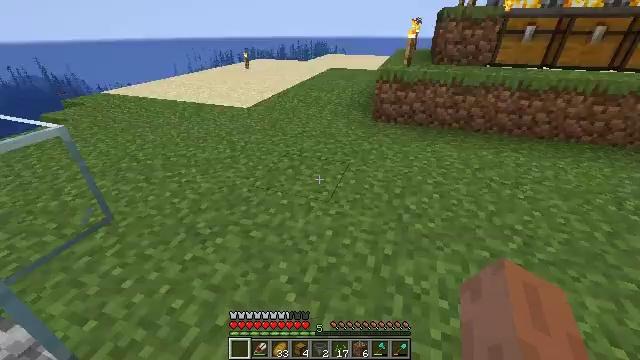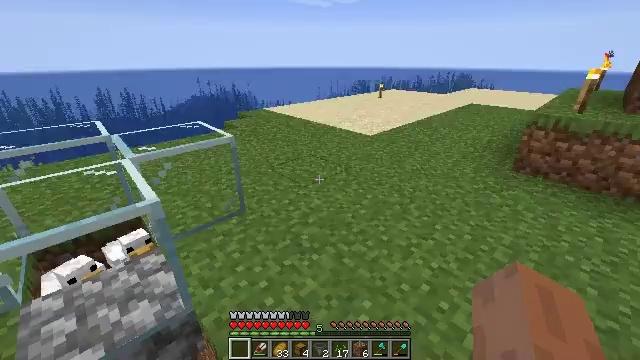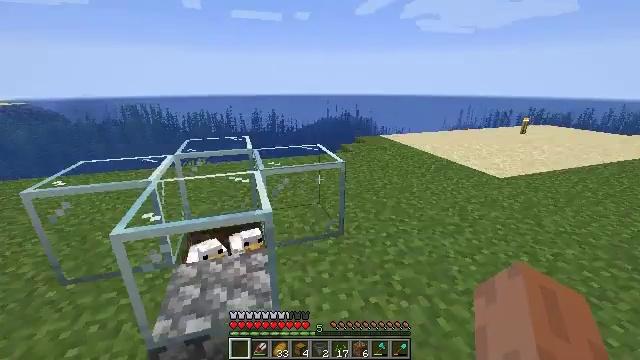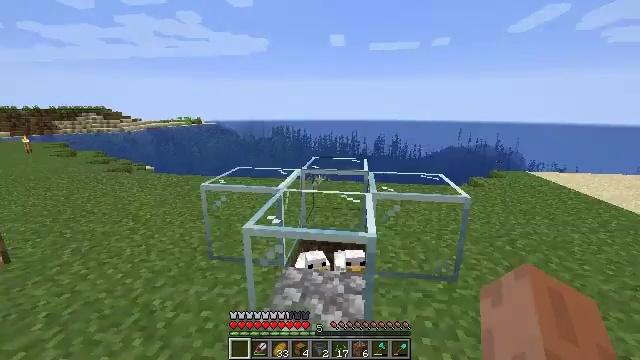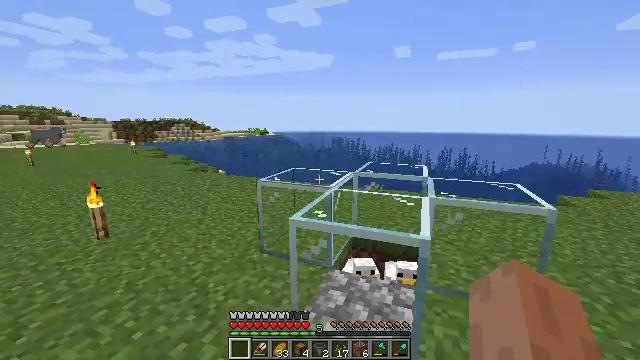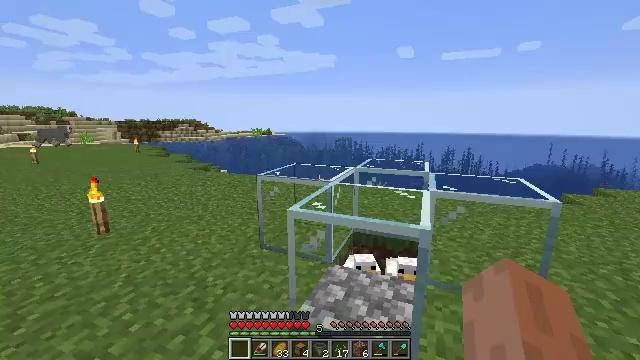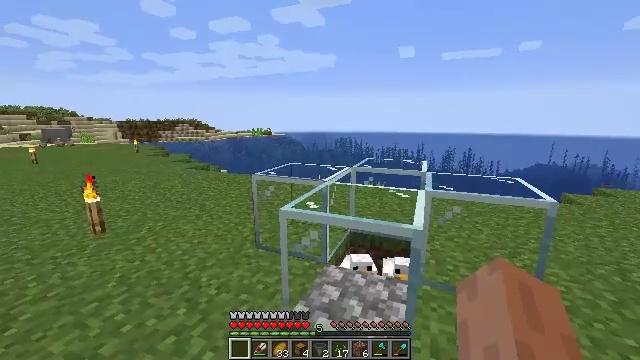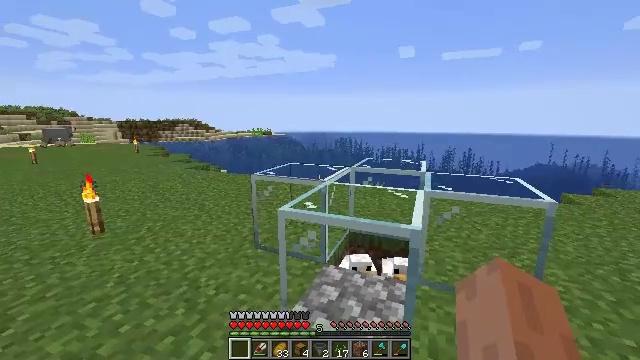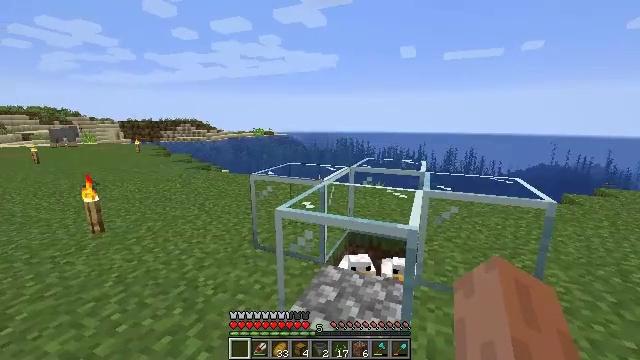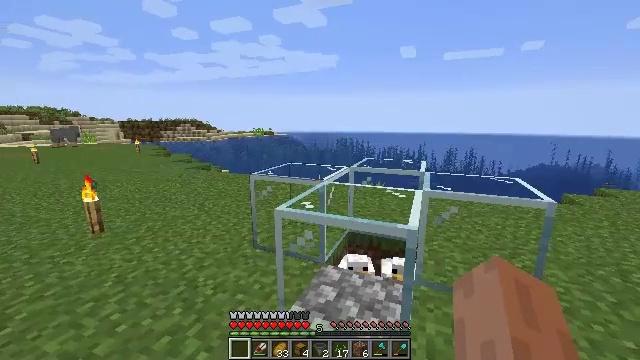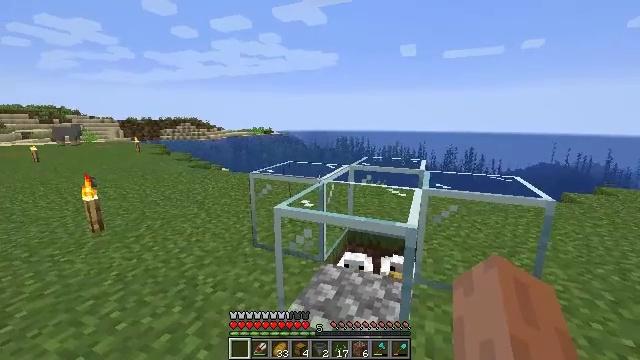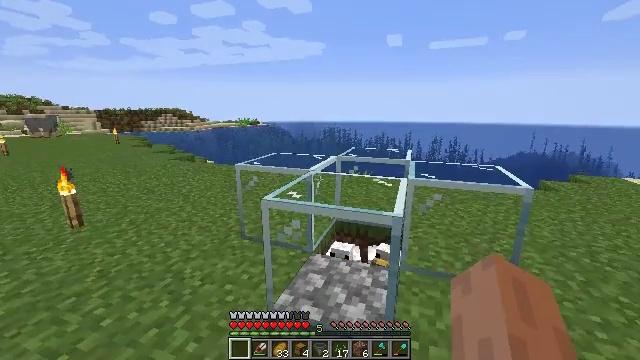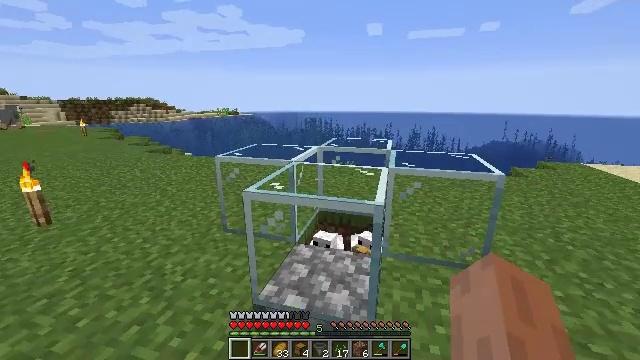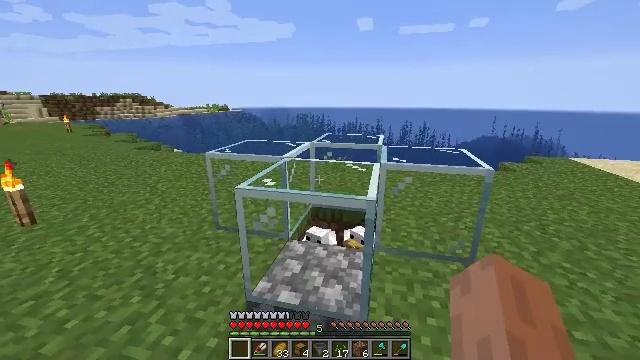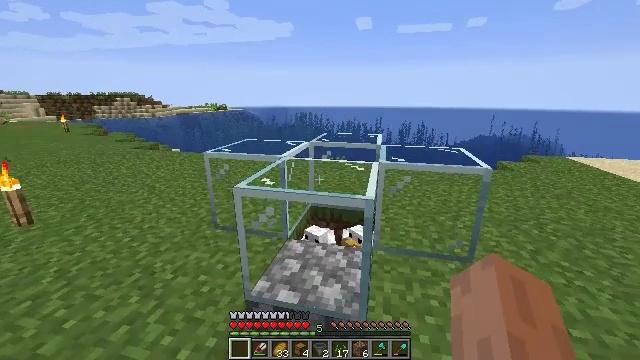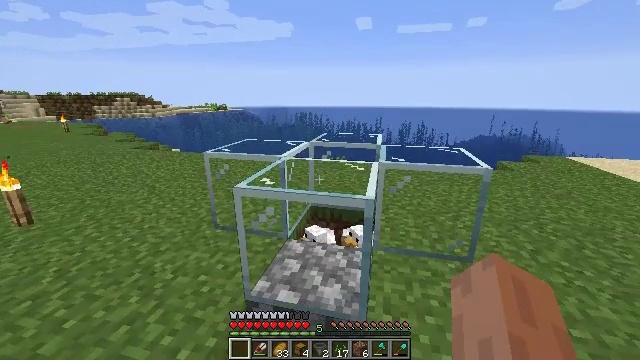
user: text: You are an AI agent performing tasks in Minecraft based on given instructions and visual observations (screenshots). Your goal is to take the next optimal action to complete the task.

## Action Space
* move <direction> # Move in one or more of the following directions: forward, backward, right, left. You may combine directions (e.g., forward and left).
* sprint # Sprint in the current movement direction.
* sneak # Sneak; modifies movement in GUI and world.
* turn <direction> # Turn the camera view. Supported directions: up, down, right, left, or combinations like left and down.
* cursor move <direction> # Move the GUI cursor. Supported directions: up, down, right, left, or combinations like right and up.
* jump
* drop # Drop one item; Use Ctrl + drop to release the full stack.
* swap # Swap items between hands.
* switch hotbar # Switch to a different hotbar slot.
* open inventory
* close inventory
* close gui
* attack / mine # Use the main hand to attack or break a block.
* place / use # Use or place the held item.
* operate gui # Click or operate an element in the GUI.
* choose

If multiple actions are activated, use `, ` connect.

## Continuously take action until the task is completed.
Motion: motion action
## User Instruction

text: Combat the zombie.
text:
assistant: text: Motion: move forward, turn left and up, jump
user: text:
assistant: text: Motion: move forward, turn left and up, jump
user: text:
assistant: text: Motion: move forward, turn left and up
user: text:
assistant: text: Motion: turn left and up
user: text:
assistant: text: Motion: no_op
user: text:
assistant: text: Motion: no_op
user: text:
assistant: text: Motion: no_op
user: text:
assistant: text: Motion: no_op
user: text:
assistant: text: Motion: no_op
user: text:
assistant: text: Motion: no_op
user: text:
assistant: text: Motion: turn right and down
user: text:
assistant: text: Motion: turn right and down
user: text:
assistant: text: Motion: turn right
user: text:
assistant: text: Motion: no_op
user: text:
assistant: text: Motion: no_op
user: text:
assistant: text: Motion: no_op
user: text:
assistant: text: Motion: no_op
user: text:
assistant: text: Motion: turn right
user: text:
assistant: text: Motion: turn right and down
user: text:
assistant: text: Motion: move forward, turn right and down
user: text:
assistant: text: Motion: move forward, turn right and down
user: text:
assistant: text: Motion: move forward
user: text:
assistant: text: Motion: move forward
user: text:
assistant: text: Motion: move forward
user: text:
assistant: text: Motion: move forward, sprint
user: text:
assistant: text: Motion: move forward, sprint, turn left
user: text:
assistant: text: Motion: move forward, sprint, turn left
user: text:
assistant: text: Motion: move forward, sprint, turn left and down
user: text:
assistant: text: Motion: move forward, turn left and down
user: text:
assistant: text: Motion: move forward, turn left